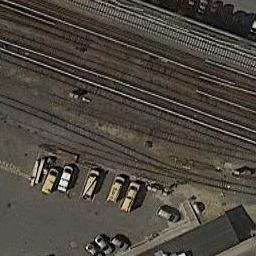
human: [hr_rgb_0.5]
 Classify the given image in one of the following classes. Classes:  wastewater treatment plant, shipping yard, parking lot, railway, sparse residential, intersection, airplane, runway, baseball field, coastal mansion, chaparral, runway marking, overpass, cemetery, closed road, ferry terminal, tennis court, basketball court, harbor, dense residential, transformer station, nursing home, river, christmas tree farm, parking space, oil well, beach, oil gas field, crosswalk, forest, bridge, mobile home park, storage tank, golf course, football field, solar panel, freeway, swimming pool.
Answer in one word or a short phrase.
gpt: railway